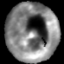
Tissue: lung
Cell type: Myeloid cells
Senescence score: 0.543
Nuclear area (px): 2823
Mean DAPI intensity: 130.601